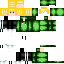
A male human skin with medium skin, wearing blonde long hair dressed in a green_skin hoodie and black pants, featuring a closed mouth.